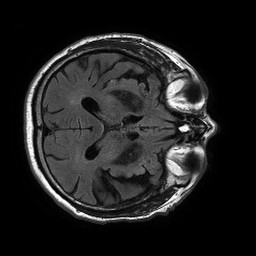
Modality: FLAIR
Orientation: axial
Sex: male
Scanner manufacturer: philips
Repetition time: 11 s
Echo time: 0.125 s